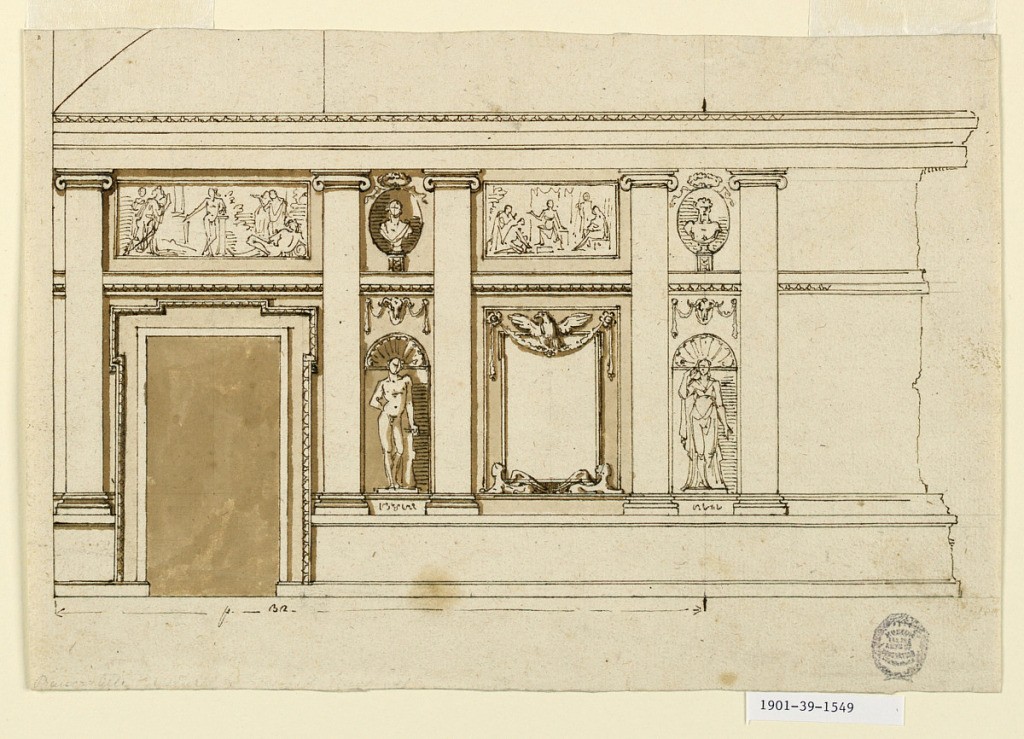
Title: Project for a Salon
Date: ca. 1800
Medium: Pen and ink, brush and wash on paper
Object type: Drawing
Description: Wall elevation showing a door at left. Overdoor panel with figures. Five pilasters with ionic capitals.  At right, a mirror with an eagle, flanked by niches with figural sculptures.